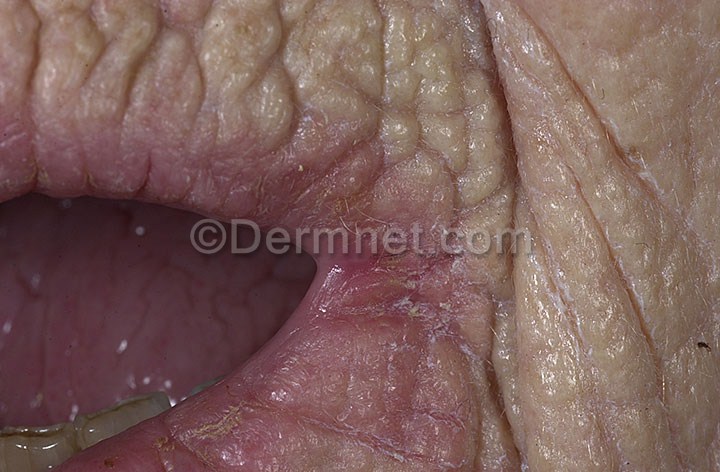
Disease: Tinea Ringworm Candidiasis and other Fungal Infections